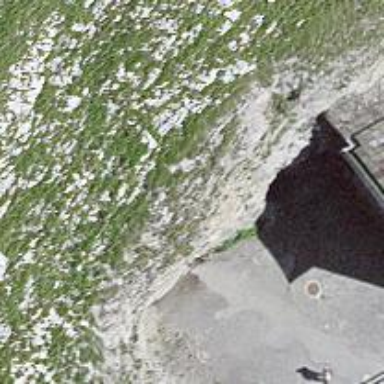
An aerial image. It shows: Path through tunnel.